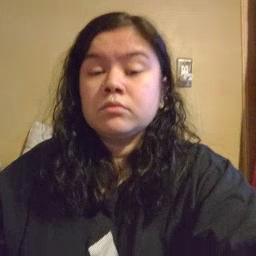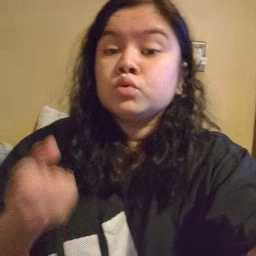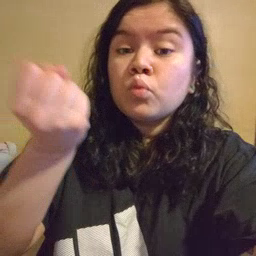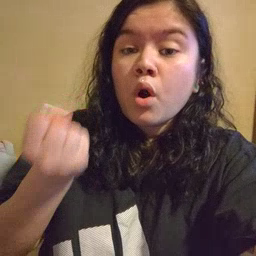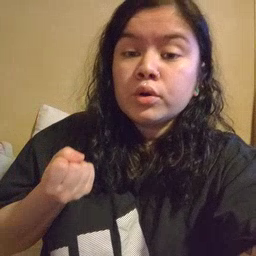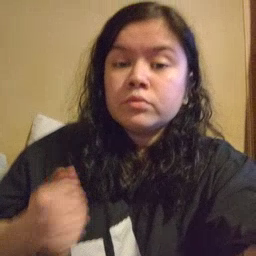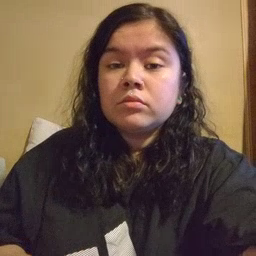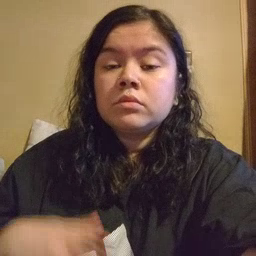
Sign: drawer